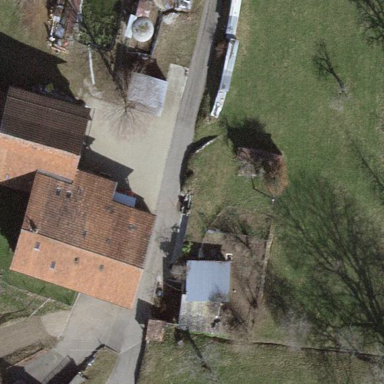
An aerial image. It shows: Detached building.